Question: Anyone know how to do draw sth similar to this in Java and working for Linux and or Mac?
We're trying to do an introduction tutorial for JDownloader this way.

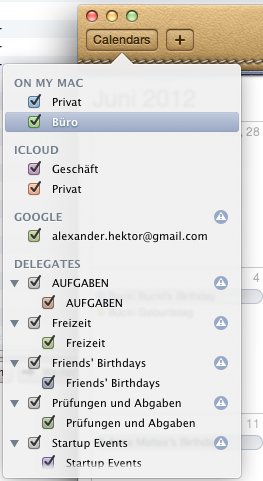
Answer: It is called a popover and is an Objective-C component. Your best bet would be to extend JComponent and do a custom component by overriding 'paint(Graphics g)'. I dont know of any libraries with the popover, but some google-fu may lead you to one.